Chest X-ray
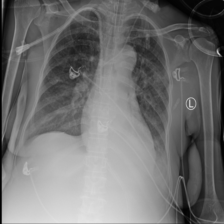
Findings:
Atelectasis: negative
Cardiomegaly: negative
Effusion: positive
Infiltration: positive
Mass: negative
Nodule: negative
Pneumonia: negative
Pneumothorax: negative
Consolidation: negative
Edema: negative
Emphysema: negative
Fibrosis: negative
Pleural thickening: negative
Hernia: negative